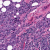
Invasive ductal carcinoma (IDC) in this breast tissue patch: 1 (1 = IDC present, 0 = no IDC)